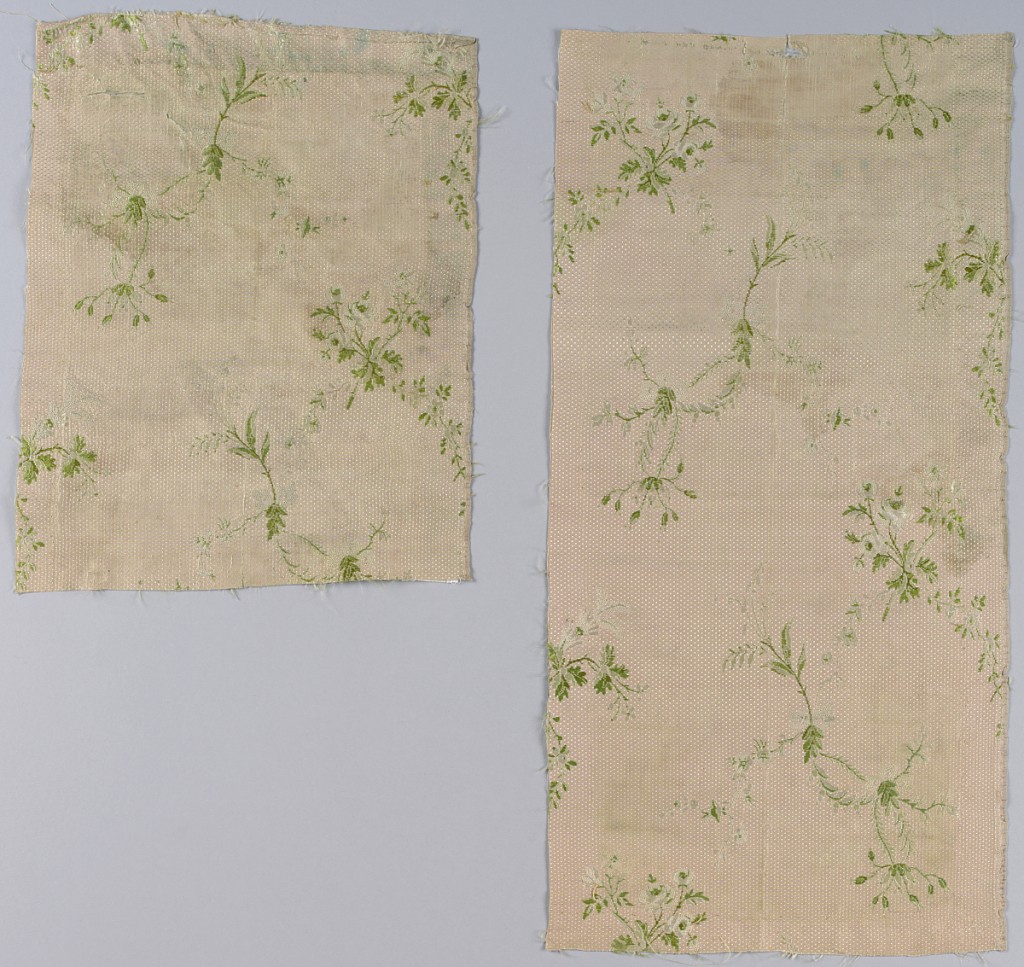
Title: Textile
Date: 18th century
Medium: medium: silk Technique: plain weaave with supplementary warp floats and discontinuous supplementary weft floats.
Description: Flowers and sprays on pale ground.